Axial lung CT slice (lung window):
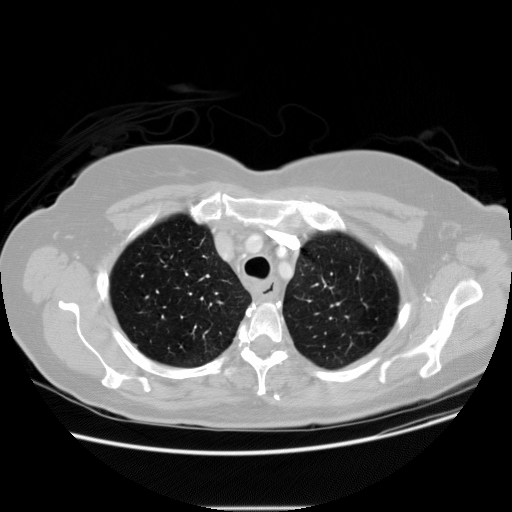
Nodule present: no